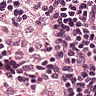
Metastatic tissue present: no